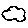
Label: cloud